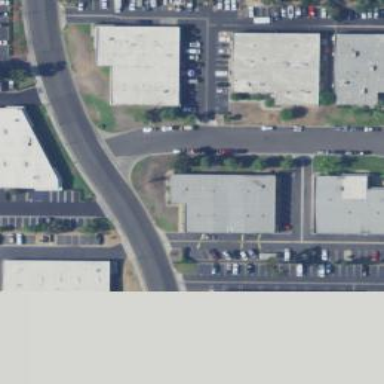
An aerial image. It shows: Commercial area.